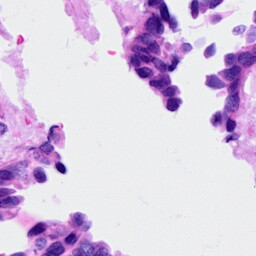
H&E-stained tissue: Ovarian